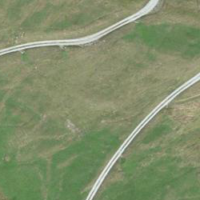
EUNIS habitat code: 26
Species observed at this site:
Pyrgus alveus
Volucella pellucens
Lysandra bellargus
Gymnadenia conopsea